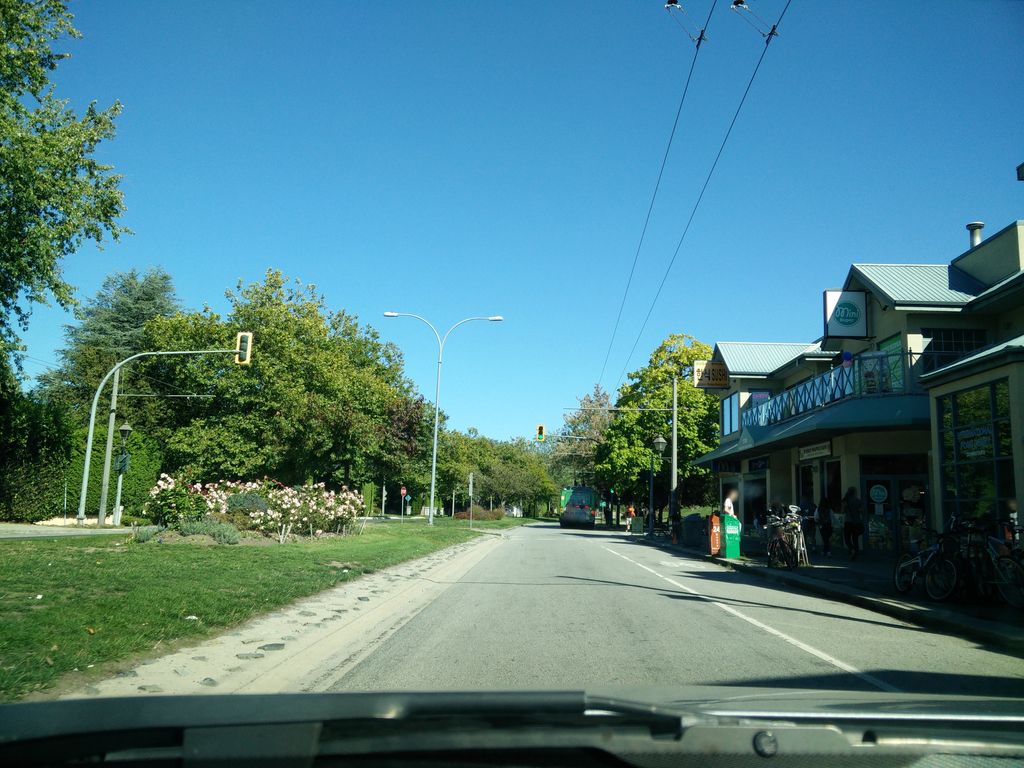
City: vancouver